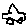
Label: car